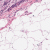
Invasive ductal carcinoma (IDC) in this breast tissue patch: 0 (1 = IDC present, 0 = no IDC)